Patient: sex M, age 60
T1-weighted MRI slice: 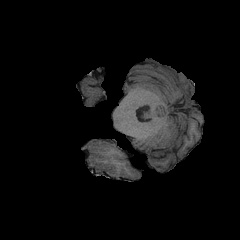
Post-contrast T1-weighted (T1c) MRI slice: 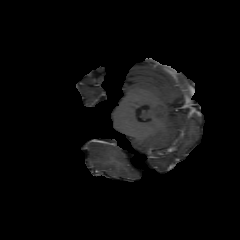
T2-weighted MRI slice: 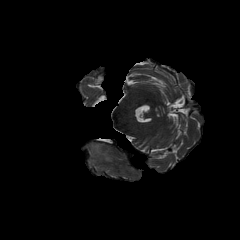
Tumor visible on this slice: yes
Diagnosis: Glioblastoma, IDH-wildtype
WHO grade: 4